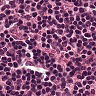
Metastatic tissue present: no